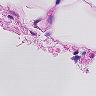
Metastatic tissue present: no